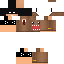
A male skeleton skin with dark skin, wearing brown helmet dressed in a black hoodie and brown pants, featuring a fangs.